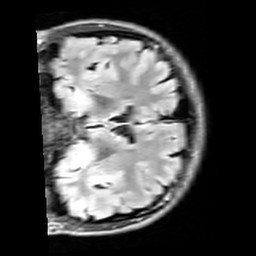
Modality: FLAIR
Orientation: coronal
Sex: female
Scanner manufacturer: siemens
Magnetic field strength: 3 T
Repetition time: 10 s
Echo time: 0.09 s